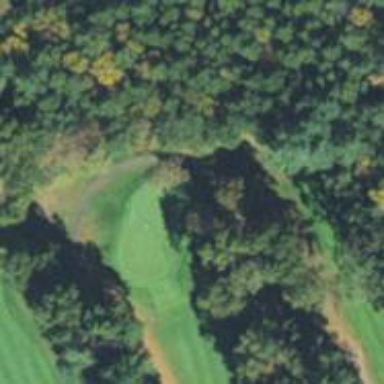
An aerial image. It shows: Path for both roads and golfers.